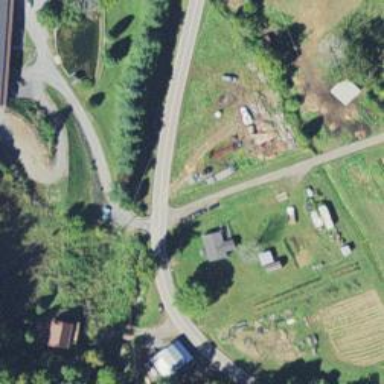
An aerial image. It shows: Culvert tunnel.